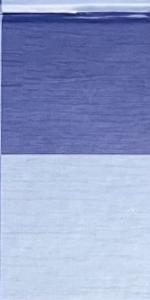
Label: Empty